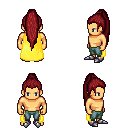
a pixel art fantasy rpg character, male body template, human, tanned skin, yellow cape, teal pants, brunette extra-long topknot hairstyle, metal boots, four views (front, back, left, right), 2x2 character sprite sheet, small pixel art, hard edges, no anti-aliasing